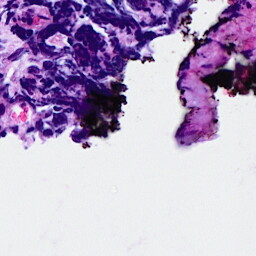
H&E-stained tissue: Breast